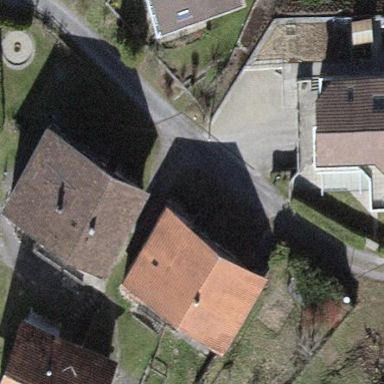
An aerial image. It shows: Residential building.